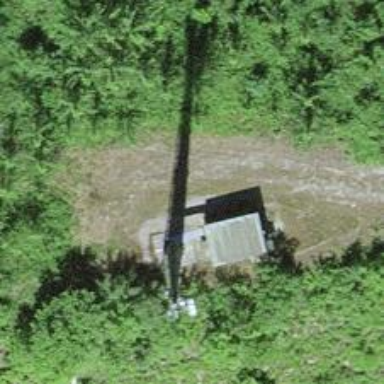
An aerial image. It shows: Mast tower used for communication.